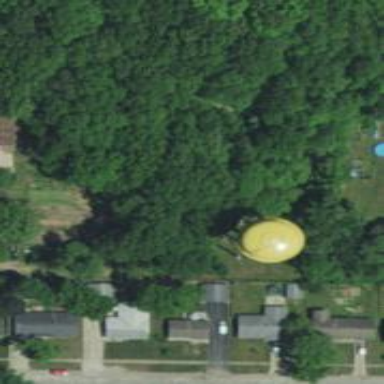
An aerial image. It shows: Water tower that is man-made.